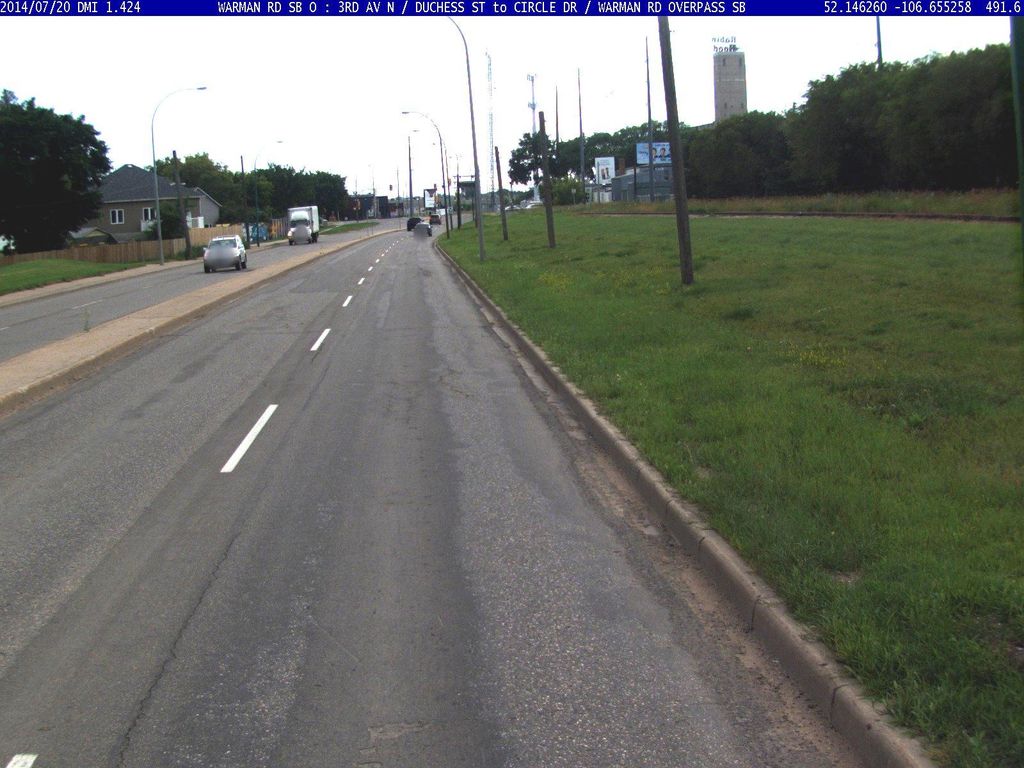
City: saskatoon